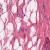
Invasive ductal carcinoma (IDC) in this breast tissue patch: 0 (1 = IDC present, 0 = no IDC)